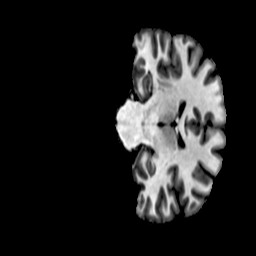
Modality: T1w
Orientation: coronal
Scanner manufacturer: ge
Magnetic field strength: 3 T
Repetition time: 0.00766 s
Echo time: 0.003476 s